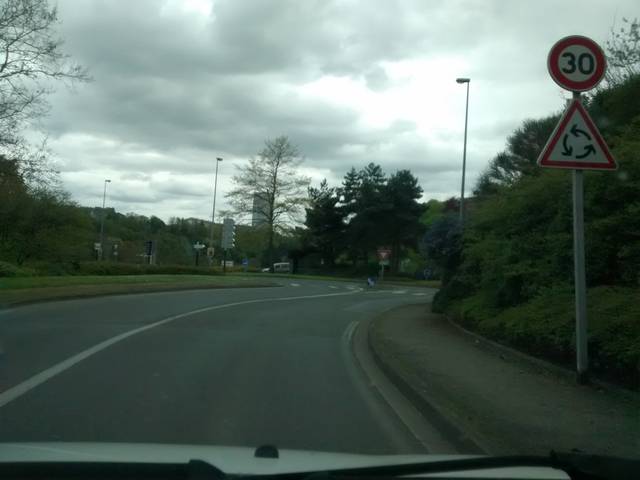
Region: France
Coordinates: 48.519, -2.748